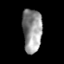
Tissue: lung
Cell type: Others
Senescence score: 0.23
Nuclear area (px): 832
Mean DAPI intensity: 146.821